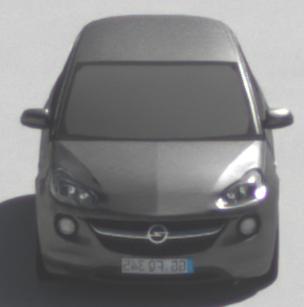
Make: Opel
Model: ADAM 1.2
Detailed model: ADAM
Model produced from: 2013/01
Model produced until: 2014/11
Doors: 3
Color: gray
Road condition: dry road
Daytime: midday
Contrast: high contrast